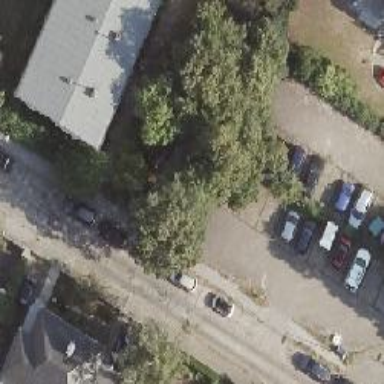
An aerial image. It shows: Parking aisle designated as service road.